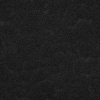
Atmospheric dust classification: dusty